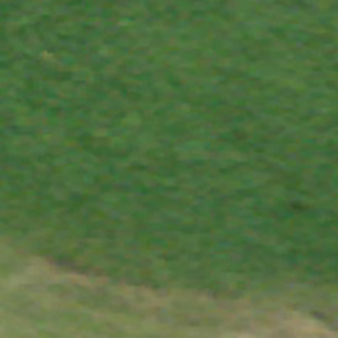
Label: other